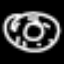
Label: donut